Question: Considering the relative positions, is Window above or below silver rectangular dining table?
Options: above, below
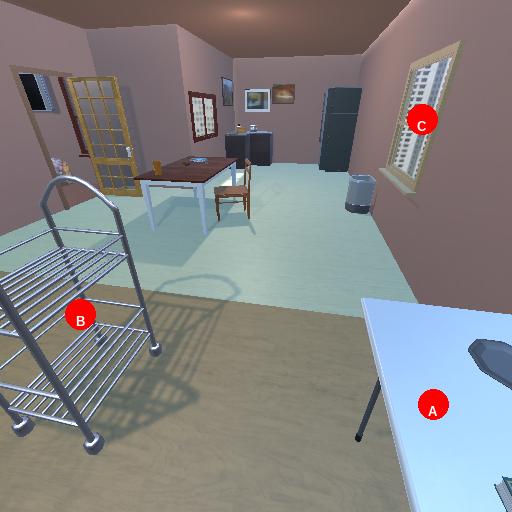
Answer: above